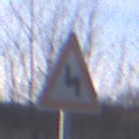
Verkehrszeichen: DoppelkurveZunaechstLinks
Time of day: MorningAfternoon
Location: Outdoor (Nature)
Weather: PartlyCloudy
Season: NotSpecified
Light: Natural